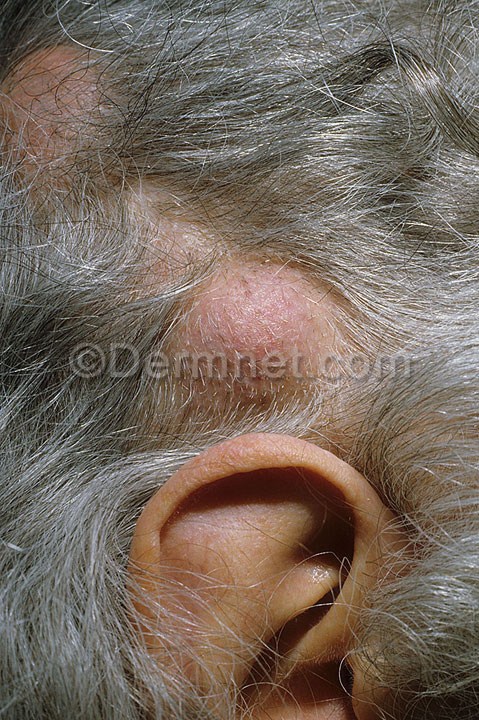
Disease: Seborrheic Keratoses and other Benign Tumors